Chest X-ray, PA view. Patient: 41 years old, sex M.
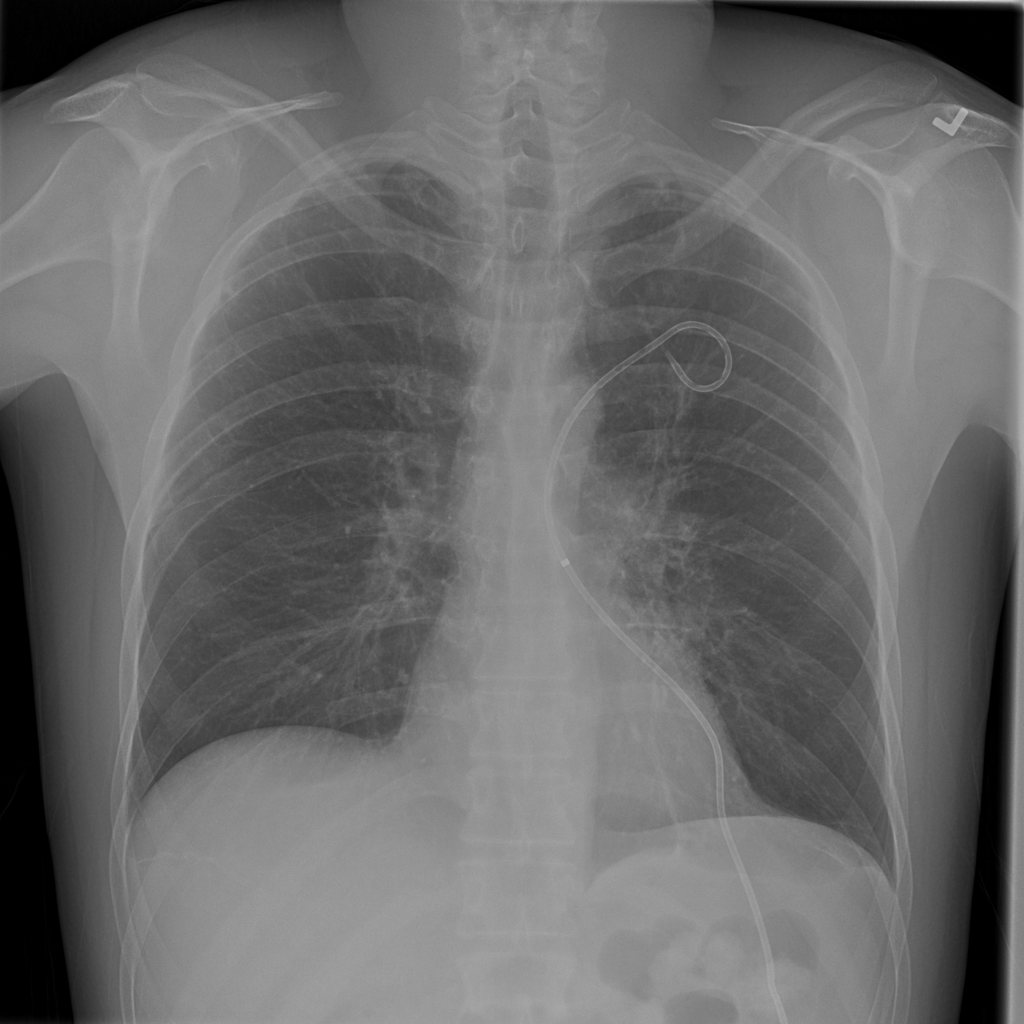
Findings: Infiltration, Pneumothorax